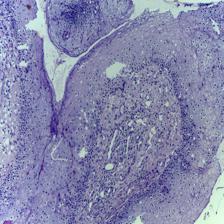
Diagnosis: Normal